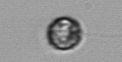
Label: Dinophyceae